Interaction volume radius: 5 \u00c5
Interaction volume height: 10 \u00c5
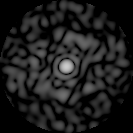
Disorder parameter: 0.8791